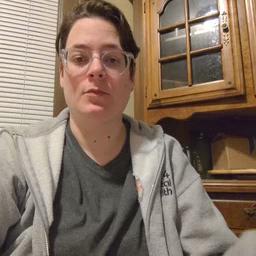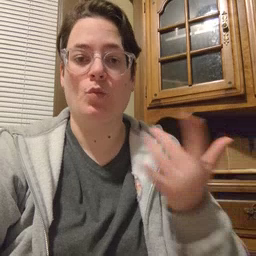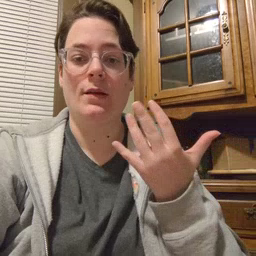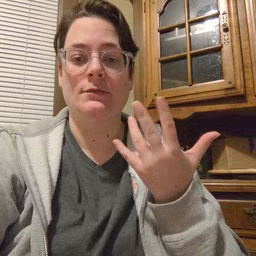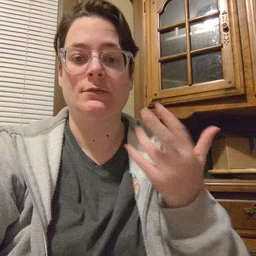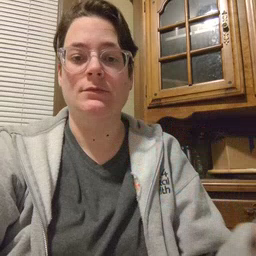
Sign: wait